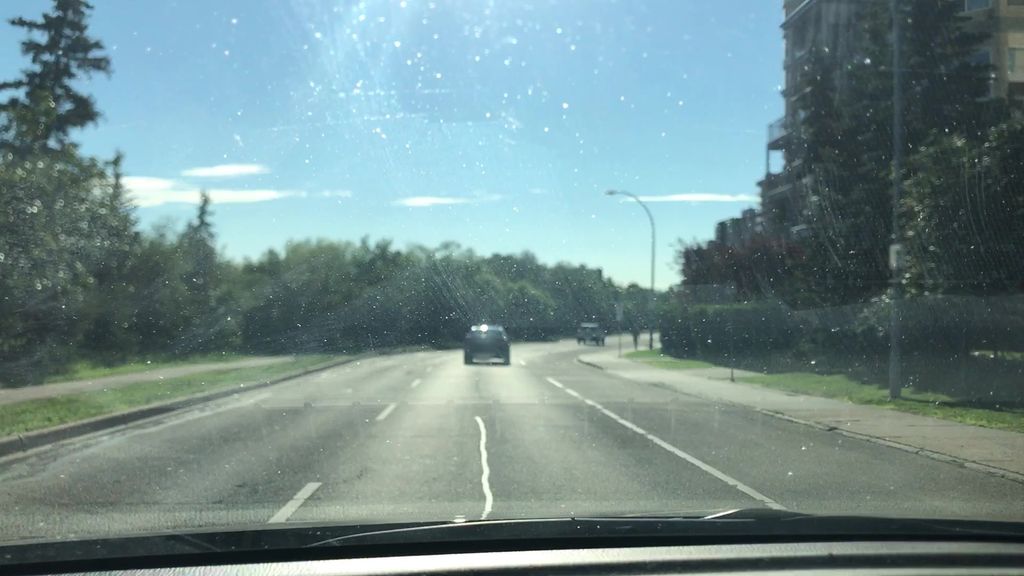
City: edmonton